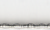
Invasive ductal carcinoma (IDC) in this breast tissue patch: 0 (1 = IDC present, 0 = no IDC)